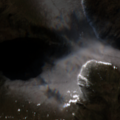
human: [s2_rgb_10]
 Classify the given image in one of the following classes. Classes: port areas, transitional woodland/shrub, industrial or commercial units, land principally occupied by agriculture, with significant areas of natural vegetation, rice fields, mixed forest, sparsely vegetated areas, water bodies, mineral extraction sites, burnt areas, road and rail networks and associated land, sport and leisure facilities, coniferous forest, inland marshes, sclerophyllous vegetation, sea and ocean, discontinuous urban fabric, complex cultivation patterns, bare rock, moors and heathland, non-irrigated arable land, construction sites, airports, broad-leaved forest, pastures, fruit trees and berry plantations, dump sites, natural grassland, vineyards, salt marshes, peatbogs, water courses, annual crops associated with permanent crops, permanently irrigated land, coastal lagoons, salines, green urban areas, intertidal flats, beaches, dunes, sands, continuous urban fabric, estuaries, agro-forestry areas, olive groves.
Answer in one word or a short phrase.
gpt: moors and heathland, sparsely vegetated areas, peatbogs